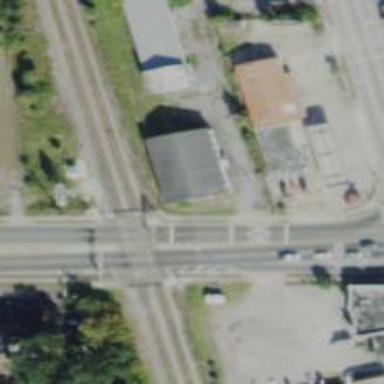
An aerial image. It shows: Railway crossing.